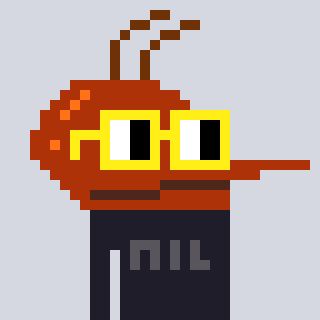
a pixel art character with square yellow glasses, a mosquito-shaped head and a grayscale-colored body on a cool background